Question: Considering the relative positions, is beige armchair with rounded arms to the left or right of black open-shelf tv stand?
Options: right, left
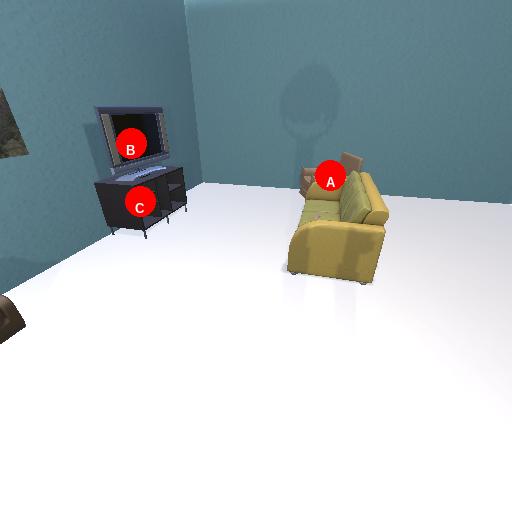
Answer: right